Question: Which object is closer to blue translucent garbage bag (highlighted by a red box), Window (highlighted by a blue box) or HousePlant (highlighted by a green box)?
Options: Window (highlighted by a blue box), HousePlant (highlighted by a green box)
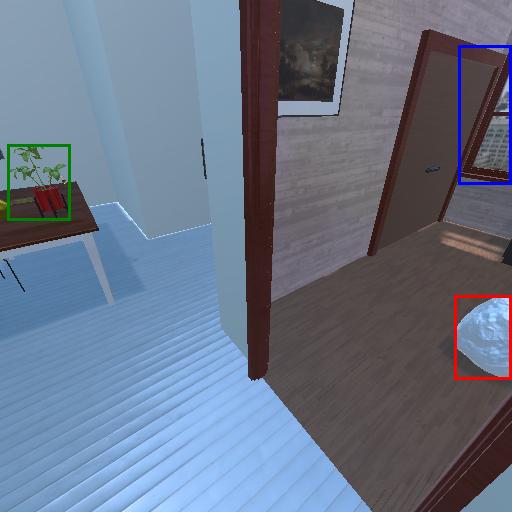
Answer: Window (highlighted by a blue box)